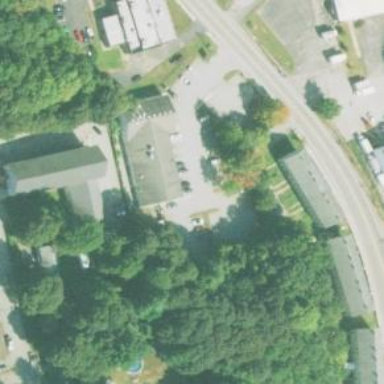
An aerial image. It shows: Convenience shop.